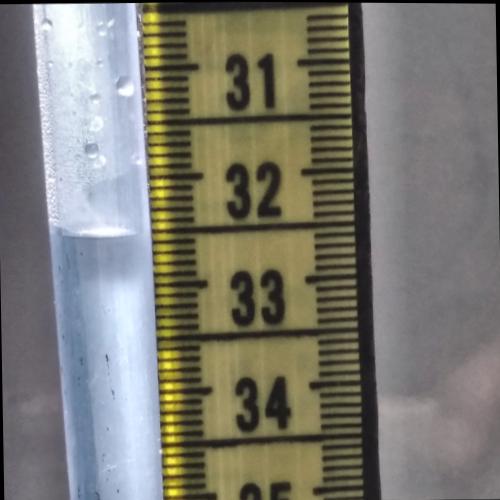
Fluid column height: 32.5 cm